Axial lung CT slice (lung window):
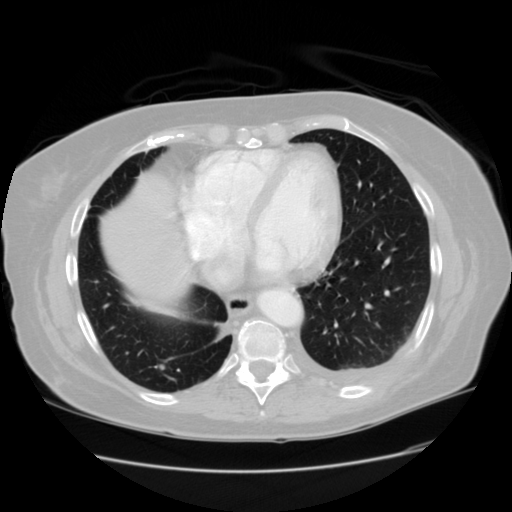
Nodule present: yes
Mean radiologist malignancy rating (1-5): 2